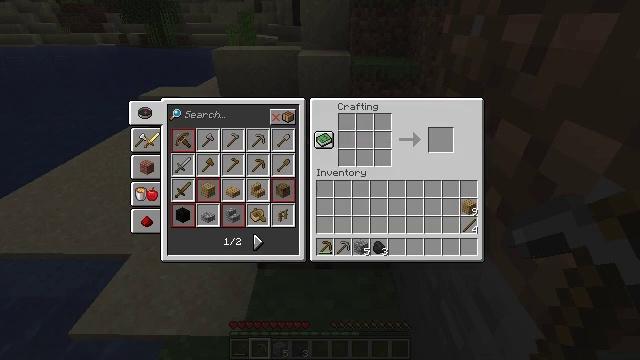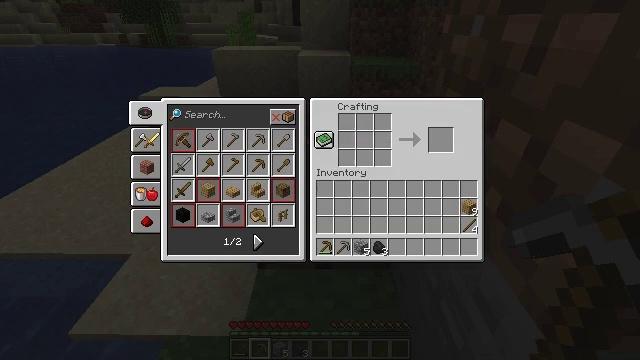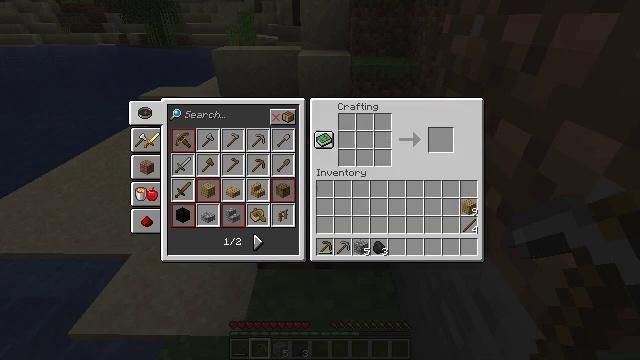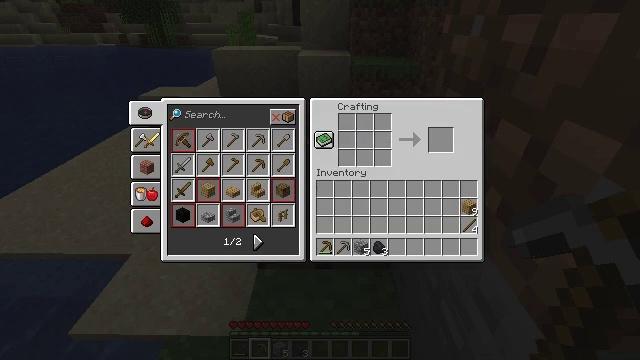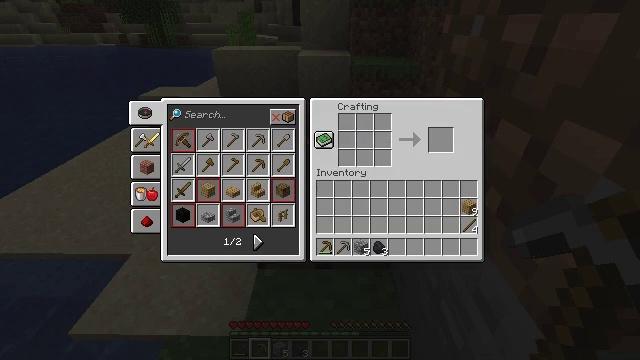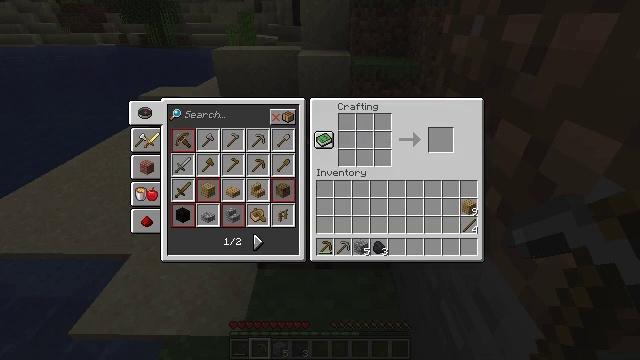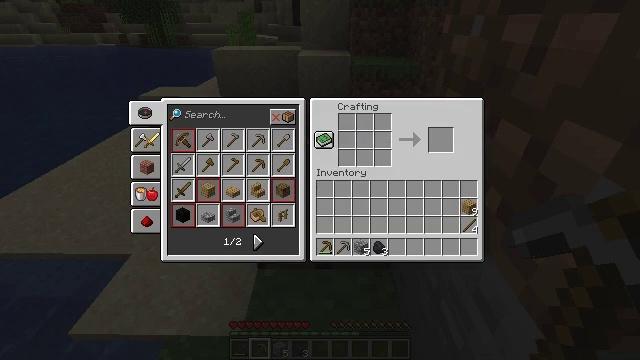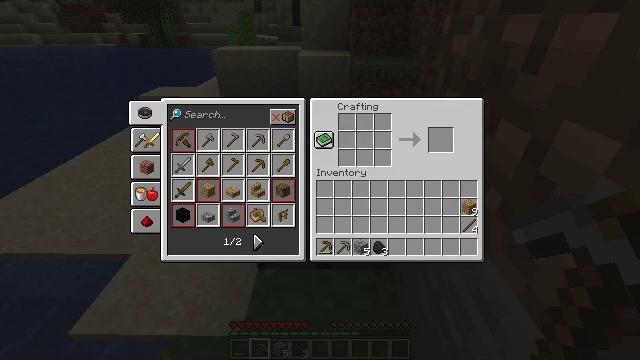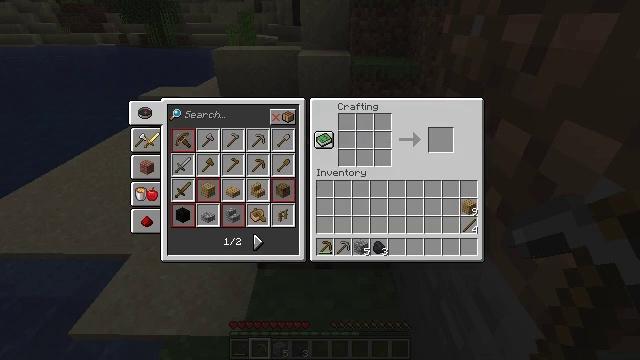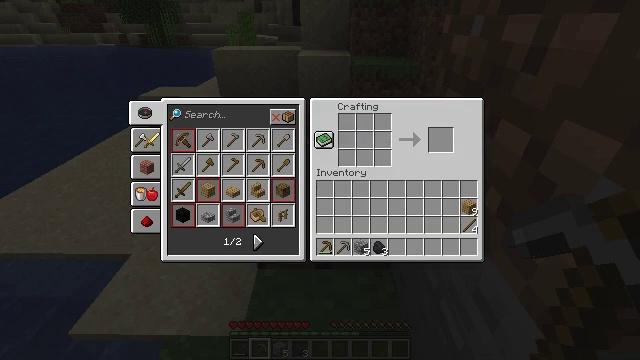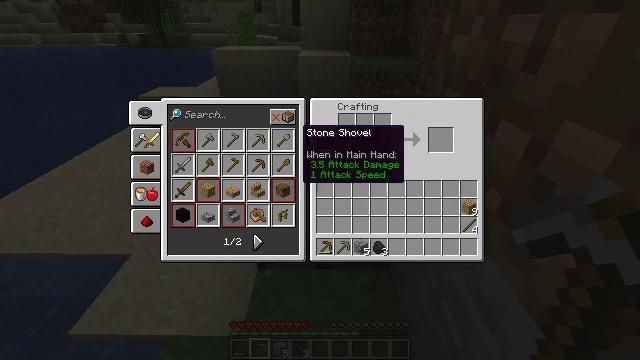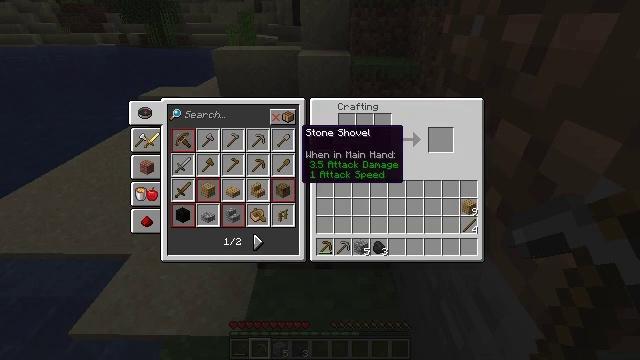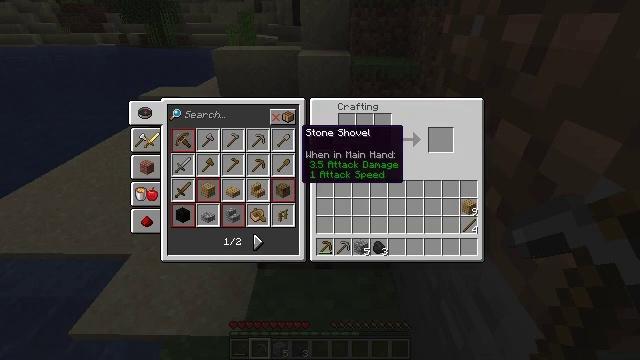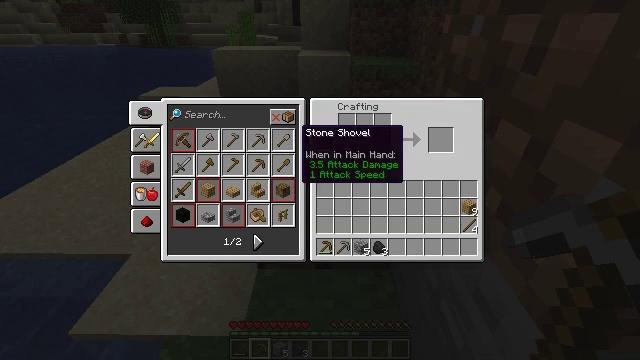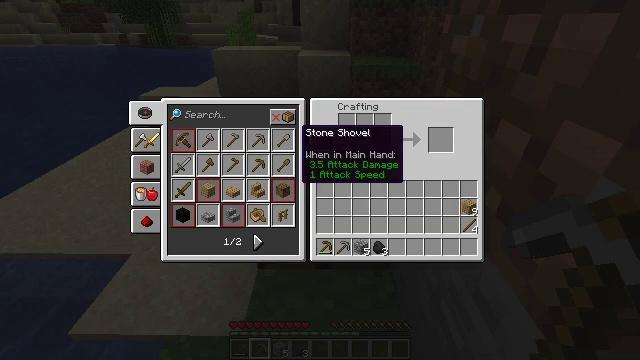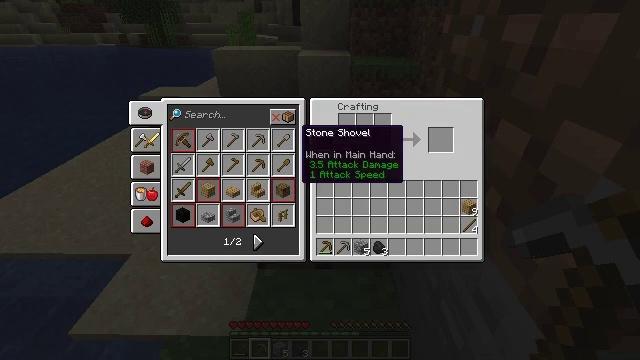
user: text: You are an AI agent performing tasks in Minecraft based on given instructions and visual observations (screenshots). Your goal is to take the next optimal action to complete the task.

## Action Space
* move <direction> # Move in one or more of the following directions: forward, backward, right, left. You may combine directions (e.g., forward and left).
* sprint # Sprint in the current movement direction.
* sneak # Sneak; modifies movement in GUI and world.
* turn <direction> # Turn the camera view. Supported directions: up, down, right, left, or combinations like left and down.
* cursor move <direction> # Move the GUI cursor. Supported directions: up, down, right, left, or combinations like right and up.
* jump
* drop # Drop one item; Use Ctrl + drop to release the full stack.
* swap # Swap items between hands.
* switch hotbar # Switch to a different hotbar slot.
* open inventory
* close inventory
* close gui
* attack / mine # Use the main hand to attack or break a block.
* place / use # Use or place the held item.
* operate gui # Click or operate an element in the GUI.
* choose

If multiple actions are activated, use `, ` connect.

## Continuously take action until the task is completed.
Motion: motion action
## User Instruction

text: Craft a stone shovel with cobblestone and sticks.
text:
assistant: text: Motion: no_op
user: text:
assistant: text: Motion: no_op
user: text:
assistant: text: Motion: no_op
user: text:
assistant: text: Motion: no_op
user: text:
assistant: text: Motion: no_op
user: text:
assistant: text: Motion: no_op
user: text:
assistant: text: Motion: no_op
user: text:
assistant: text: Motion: no_op
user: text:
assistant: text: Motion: no_op
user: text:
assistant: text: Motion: no_op
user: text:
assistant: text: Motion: no_op
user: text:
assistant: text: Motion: no_op
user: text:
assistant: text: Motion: no_op
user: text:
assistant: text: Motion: attack / mine
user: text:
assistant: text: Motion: attack / mine
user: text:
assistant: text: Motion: attack / mine
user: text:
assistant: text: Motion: turn right
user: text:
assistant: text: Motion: turn right
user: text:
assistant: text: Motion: turn right
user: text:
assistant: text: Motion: turn right
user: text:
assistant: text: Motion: no_op
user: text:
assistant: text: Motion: no_op
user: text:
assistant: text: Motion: no_op
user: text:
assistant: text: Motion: no_op
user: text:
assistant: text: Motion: no_op
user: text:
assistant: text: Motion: no_op
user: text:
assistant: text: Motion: no_op
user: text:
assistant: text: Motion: no_op
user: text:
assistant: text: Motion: no_op
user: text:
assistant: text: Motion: no_op